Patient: sex M, age 63
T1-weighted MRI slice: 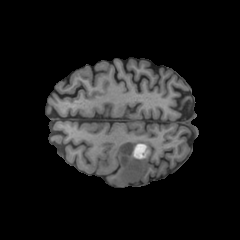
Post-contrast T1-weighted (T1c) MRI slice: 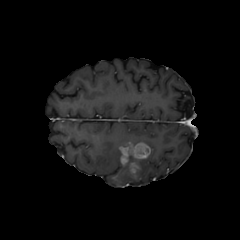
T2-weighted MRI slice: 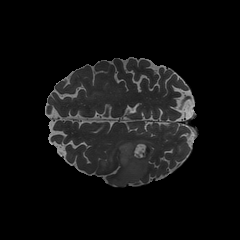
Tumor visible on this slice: yes
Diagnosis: Glioblastoma, IDH-wildtype
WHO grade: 4